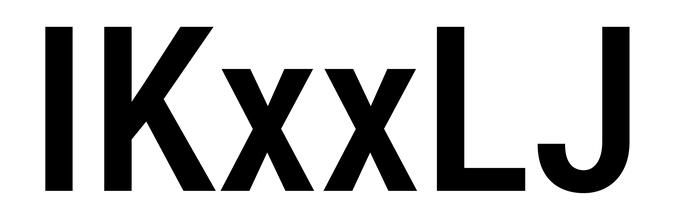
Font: Roboto_Condensed_Medium